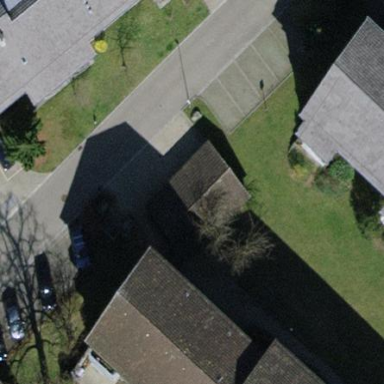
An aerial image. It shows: Group of garages.